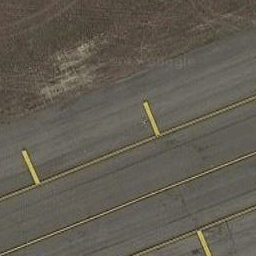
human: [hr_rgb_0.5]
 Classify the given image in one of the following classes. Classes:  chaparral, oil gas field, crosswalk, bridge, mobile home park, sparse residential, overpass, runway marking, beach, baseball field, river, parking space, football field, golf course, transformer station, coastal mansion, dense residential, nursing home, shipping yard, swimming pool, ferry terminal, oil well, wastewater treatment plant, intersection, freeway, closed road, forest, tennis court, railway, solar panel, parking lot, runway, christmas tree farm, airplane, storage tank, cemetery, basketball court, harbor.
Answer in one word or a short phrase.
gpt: runway marking